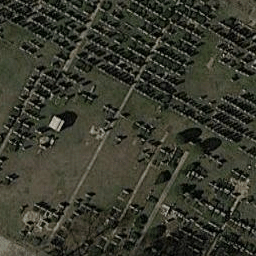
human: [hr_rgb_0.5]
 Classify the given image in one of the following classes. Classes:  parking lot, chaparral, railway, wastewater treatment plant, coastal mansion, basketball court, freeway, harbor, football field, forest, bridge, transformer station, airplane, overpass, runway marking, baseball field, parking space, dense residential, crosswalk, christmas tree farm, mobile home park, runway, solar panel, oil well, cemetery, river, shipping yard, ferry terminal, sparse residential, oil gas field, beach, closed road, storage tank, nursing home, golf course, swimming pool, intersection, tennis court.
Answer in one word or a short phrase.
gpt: cemetery